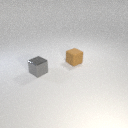
small gray metal cube to the left of small brown rubber cube